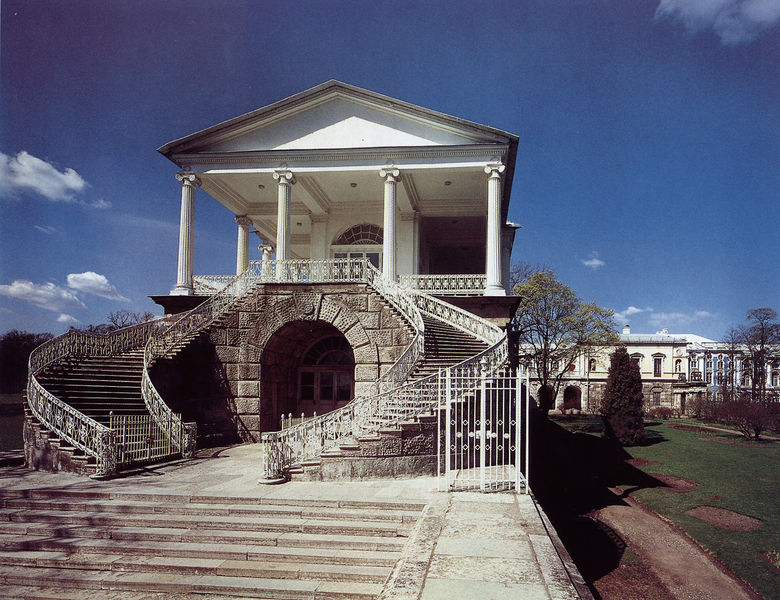
Titel: Cameron Galerie
Künstler: Charles Cameron
Standort: St. Petersburg, Tsarskoye Selo (EU - Russland)
Schlagwörter: baum, blau, himmel, wolken, bäume, säule, säulen, weiss, dach, gebäude, haus, park, rasen, schloss, weg, wiese, zaun, stein, steine, gitter, england, schön, garten, schwung, bogen, russland, giebel, mauer, farbe, winter, querformat, treppe, treppen, geländer, stufe, stufen, tor, foto, fotografie, eingang, fugen, gewölbe, palast, mauerwerk, villa, sandstein, blauer himmel, ionisch, portikus, himmel blau, beete, freitreppe, tempel, pavillon, usa, wendeltreppe, absperrung, bauwerk, treppenaufgang, schlußstein, gartenhaus, petersburg, stätte, tolle villa, eiserne tore